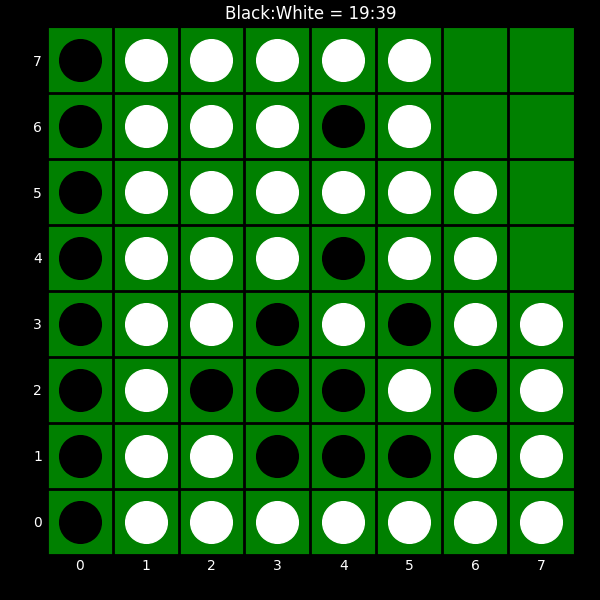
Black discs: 19
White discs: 39